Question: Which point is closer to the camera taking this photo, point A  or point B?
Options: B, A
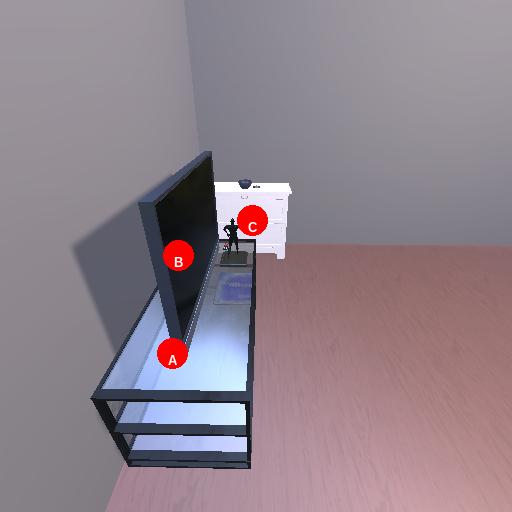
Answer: B